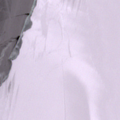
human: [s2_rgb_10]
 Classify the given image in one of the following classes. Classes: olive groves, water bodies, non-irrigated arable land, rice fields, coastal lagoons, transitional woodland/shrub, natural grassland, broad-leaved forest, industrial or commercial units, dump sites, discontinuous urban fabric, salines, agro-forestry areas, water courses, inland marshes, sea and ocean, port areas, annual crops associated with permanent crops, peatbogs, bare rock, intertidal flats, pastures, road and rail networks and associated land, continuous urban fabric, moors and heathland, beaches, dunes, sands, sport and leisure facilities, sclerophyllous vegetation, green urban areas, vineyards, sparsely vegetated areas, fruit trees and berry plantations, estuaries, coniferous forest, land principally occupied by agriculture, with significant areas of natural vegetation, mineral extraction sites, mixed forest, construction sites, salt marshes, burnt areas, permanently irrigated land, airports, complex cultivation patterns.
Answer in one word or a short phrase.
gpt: sea and ocean